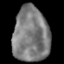
Tissue: lung
Cell type: Epithelial cells
Senescence score: 0.2082
Nuclear area (px): 1950
Mean DAPI intensity: 125.011